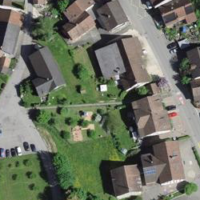
EUNIS habitat code: 54
Species observed at this site:
Orchis militaris
Sorbus aucuparia